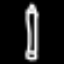
Label: pencil